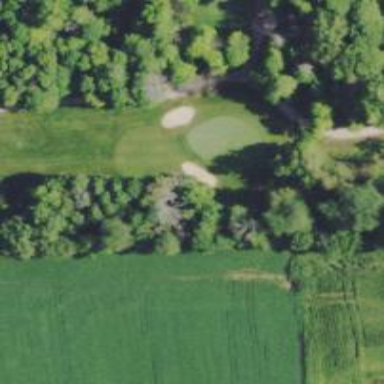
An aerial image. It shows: Golf hole.